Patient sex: F
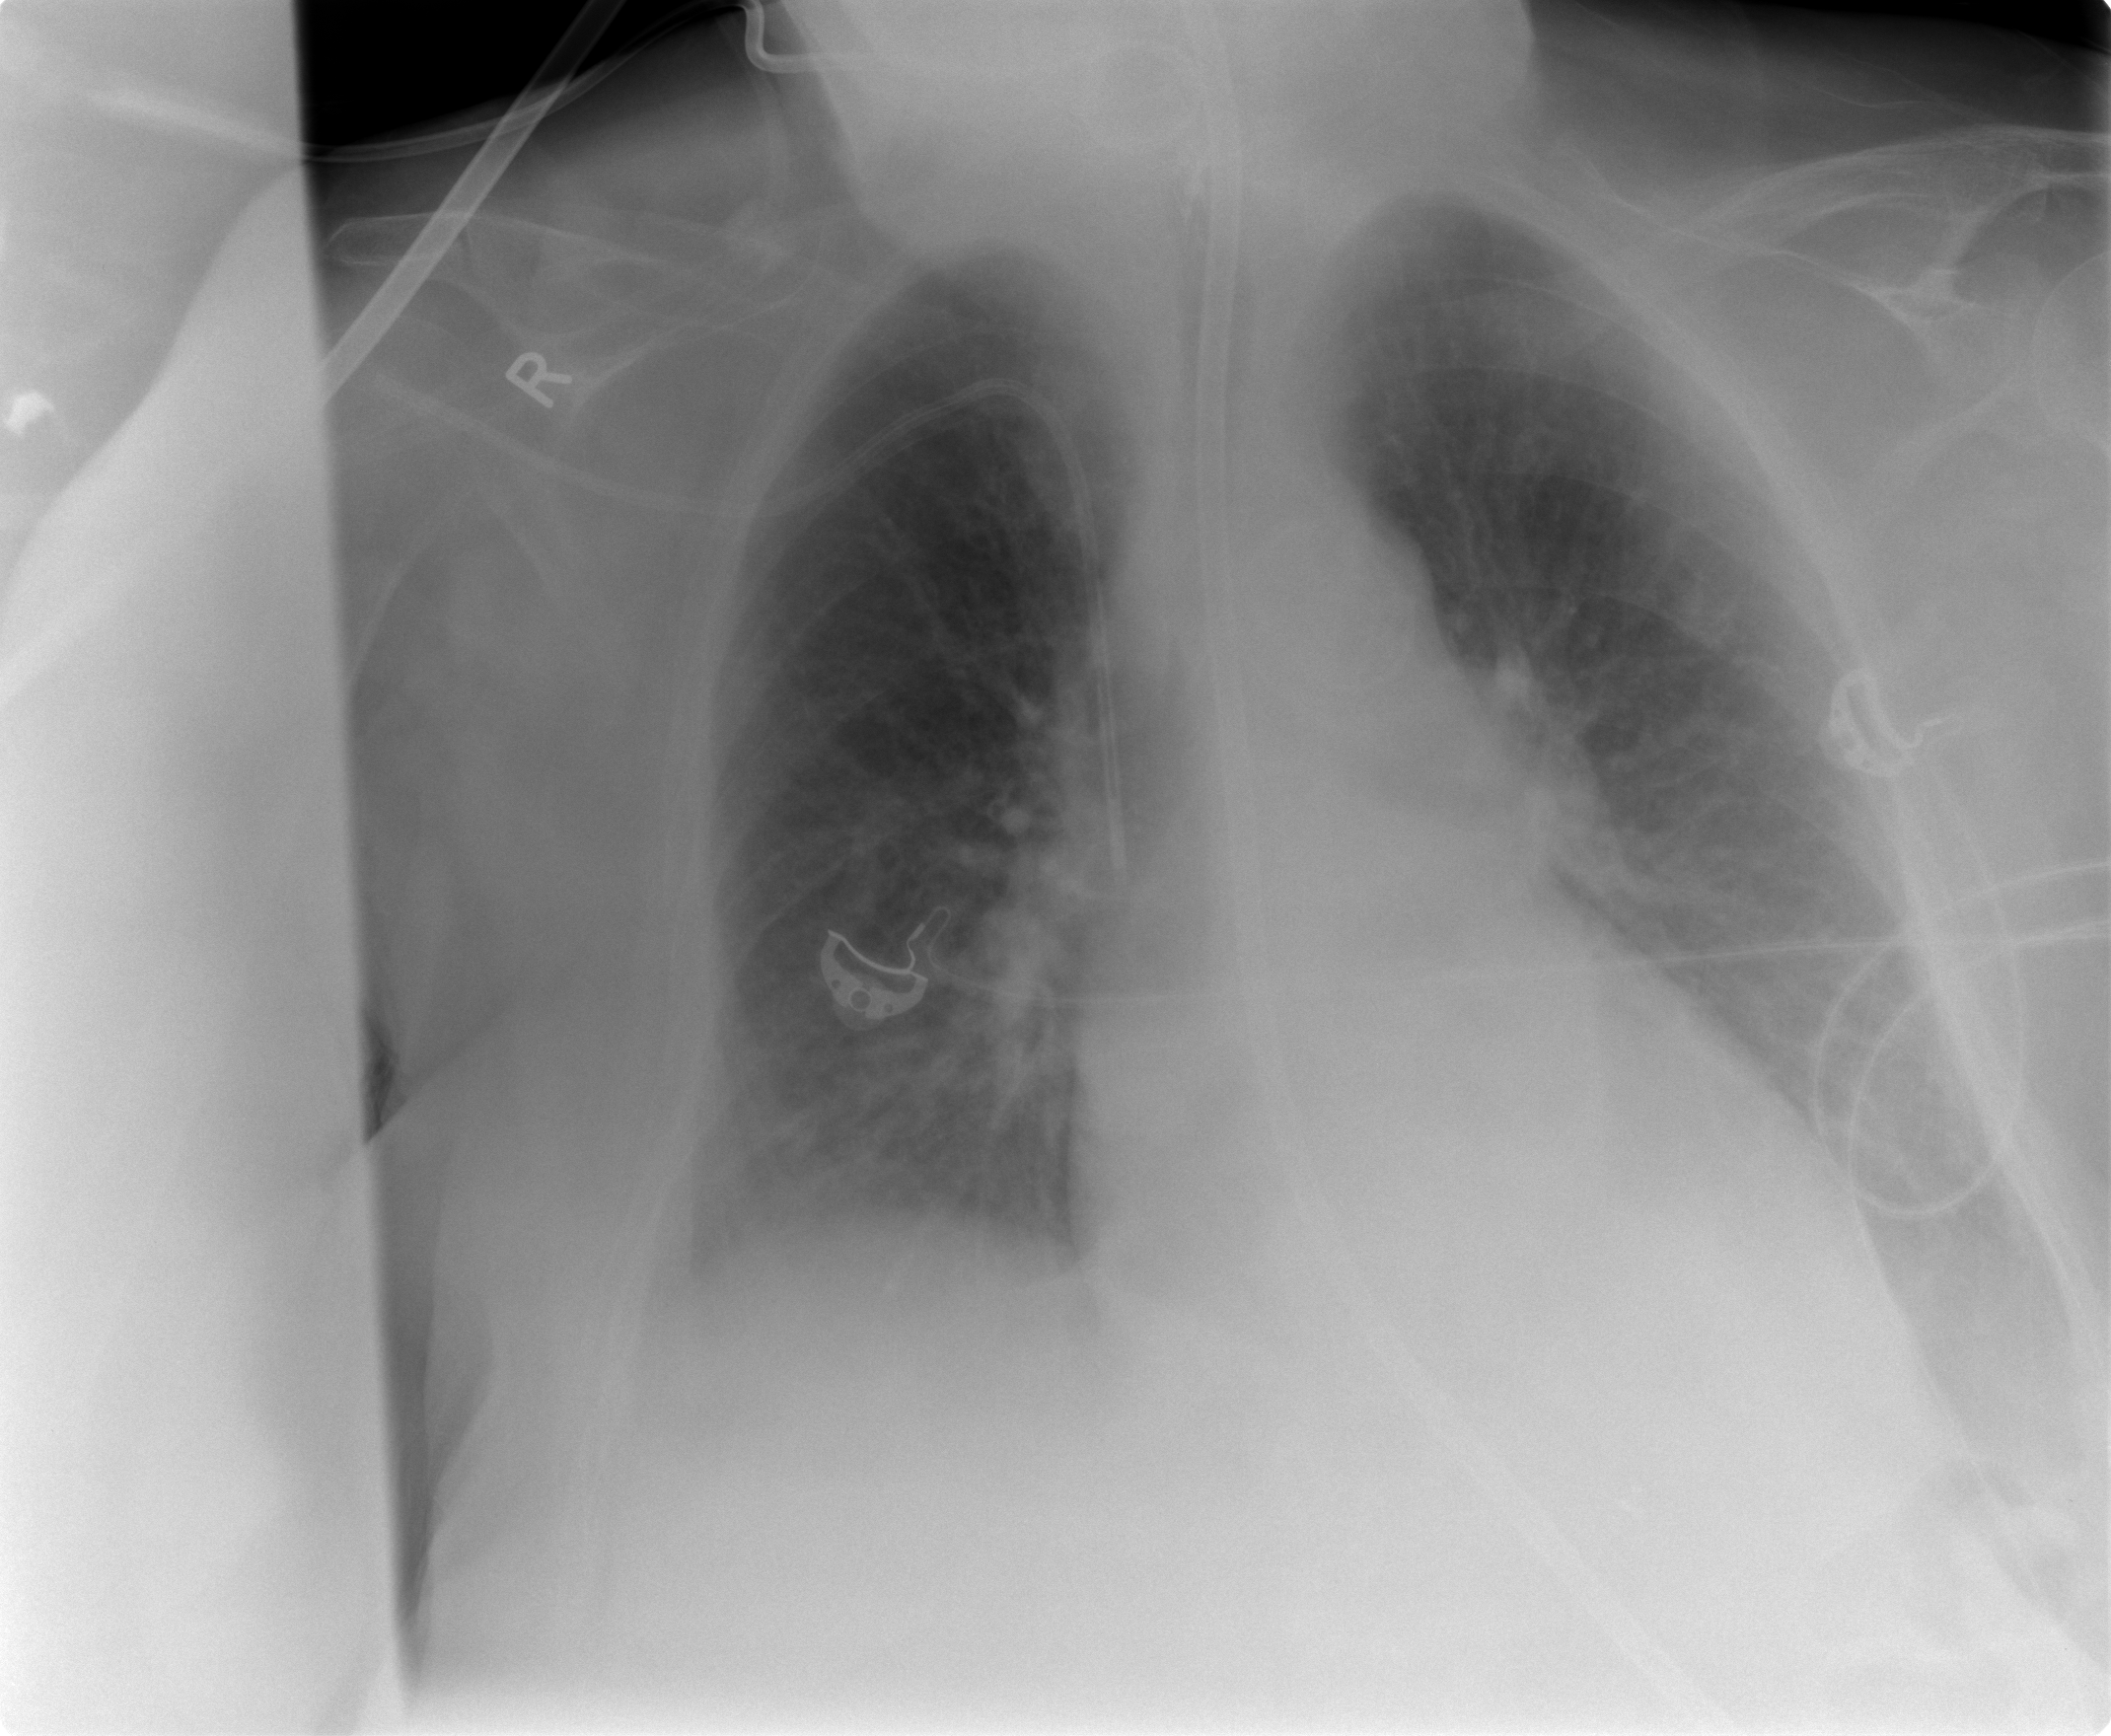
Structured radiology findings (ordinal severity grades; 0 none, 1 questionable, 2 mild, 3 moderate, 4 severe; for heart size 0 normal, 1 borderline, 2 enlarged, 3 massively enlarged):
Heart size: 0
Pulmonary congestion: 2
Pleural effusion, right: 2
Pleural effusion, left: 3
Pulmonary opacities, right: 0
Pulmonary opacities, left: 0
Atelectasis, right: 2
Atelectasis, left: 2